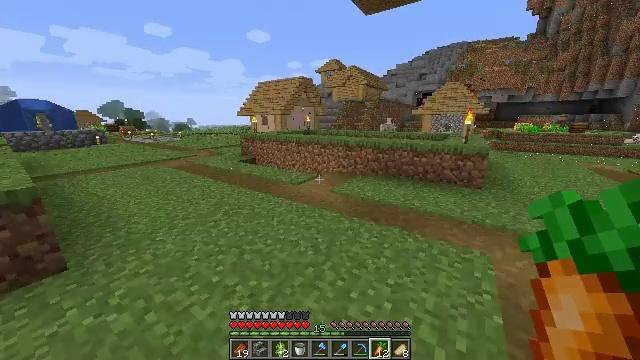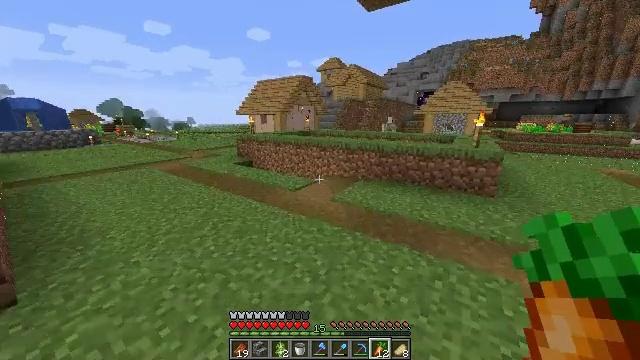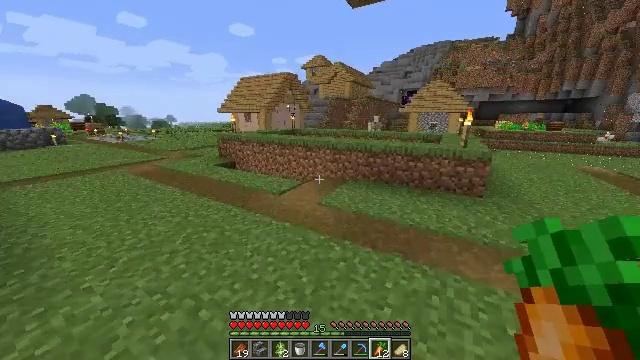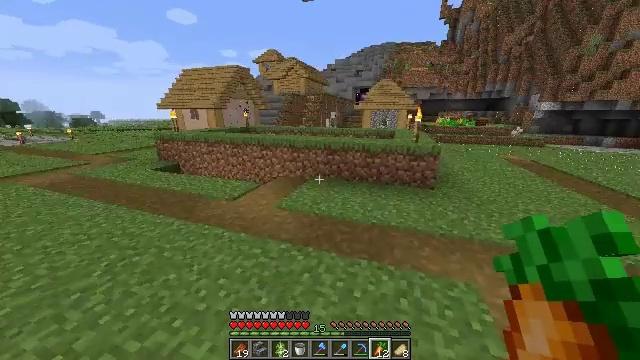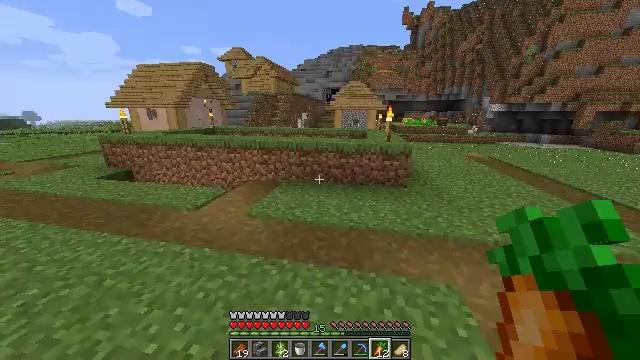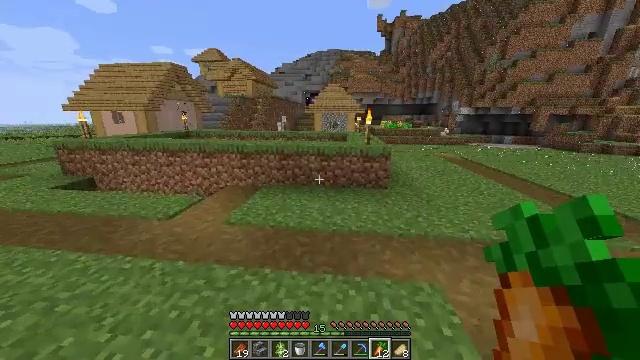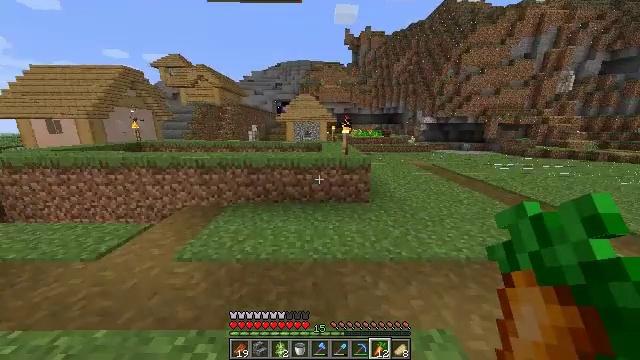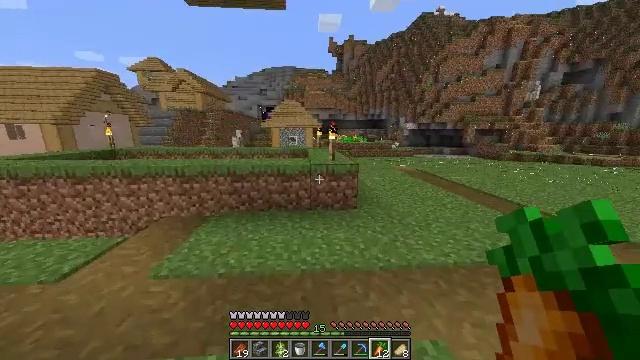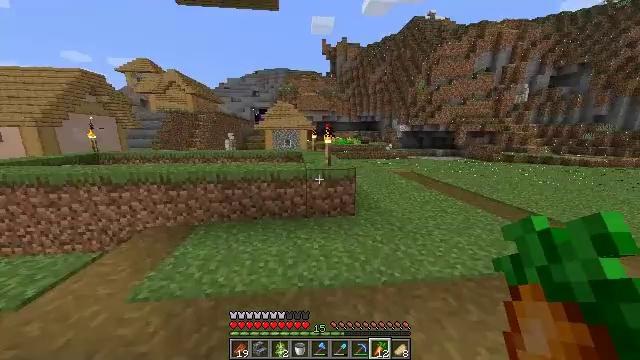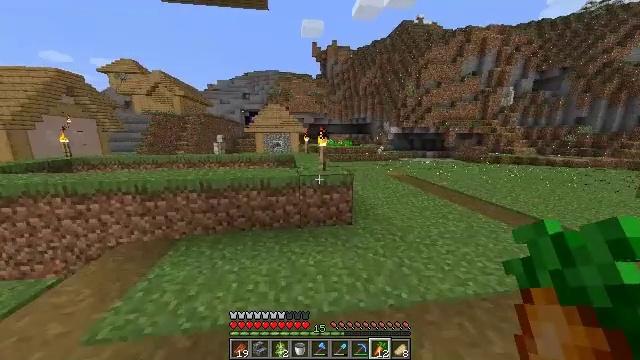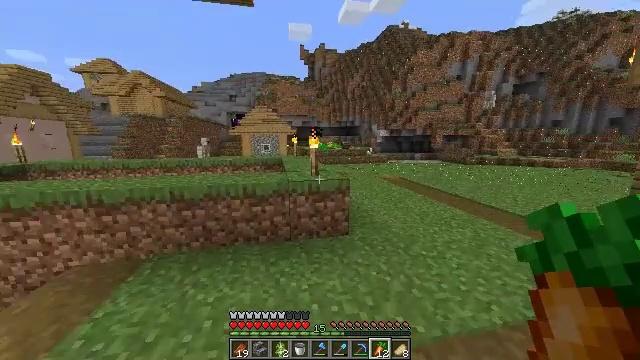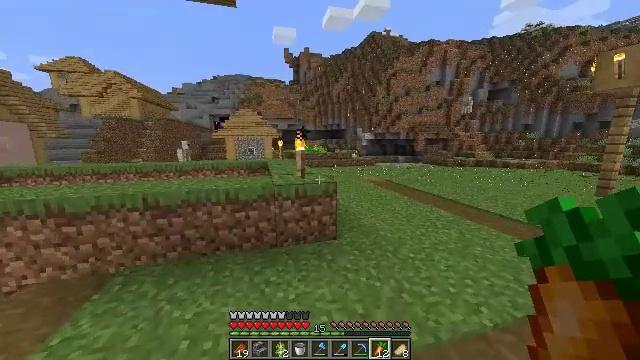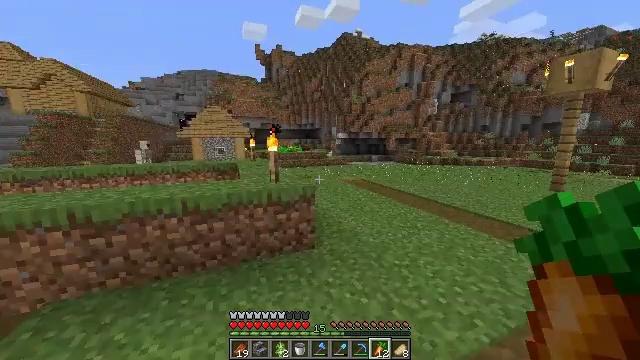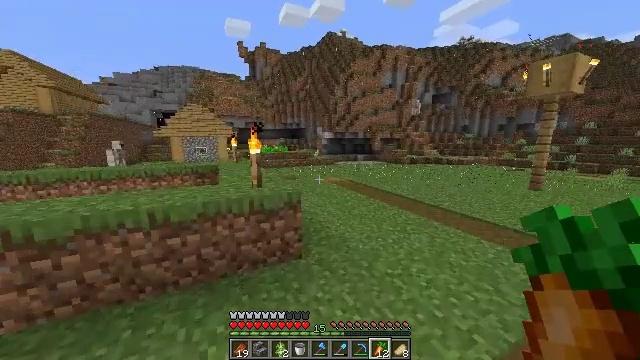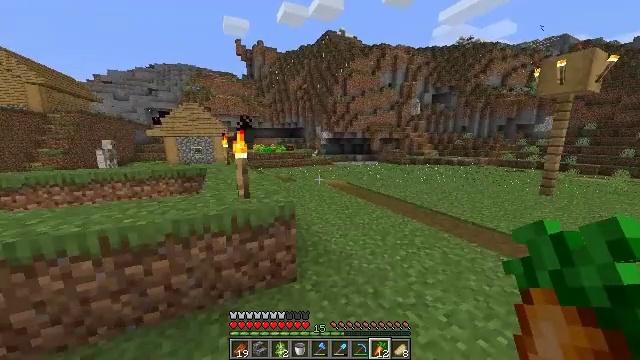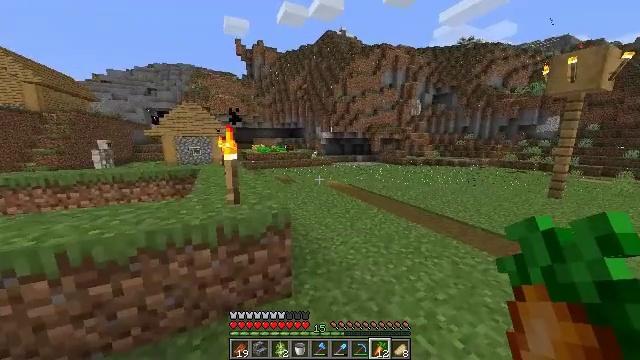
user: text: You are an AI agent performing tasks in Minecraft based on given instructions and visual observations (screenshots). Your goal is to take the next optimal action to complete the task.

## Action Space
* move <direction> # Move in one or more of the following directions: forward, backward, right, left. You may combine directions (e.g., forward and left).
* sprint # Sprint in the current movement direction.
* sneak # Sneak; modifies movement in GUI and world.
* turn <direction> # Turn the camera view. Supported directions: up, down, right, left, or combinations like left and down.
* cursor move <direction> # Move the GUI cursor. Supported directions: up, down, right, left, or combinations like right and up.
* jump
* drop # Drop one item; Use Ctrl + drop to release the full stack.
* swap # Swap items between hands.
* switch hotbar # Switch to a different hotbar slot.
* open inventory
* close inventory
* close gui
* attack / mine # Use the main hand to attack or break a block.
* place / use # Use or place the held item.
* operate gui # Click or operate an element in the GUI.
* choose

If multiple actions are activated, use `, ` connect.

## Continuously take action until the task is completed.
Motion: motion action
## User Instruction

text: Collect mossy cobblestone from a structure.
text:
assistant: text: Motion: move forward
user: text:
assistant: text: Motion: move forward, sprint, turn right
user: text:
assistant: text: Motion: move forward, sprint, turn right
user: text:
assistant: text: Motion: move forward, sprint, turn right
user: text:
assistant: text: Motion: move forward, turn right
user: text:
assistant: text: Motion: move forward, turn right and up
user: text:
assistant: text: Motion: move forward, sprint, turn right and up
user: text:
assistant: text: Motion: move forward, sprint, turn right
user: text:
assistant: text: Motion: move forward, sprint, turn right
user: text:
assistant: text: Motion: move forward, sprint, turn right
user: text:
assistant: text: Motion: move forward, sprint, turn right
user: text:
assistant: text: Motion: move forward, turn right
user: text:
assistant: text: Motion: move forward, turn right
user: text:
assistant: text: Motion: move forward
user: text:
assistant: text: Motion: move forward
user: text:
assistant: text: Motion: move forward
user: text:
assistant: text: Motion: move forward, turn right
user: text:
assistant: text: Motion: move forward, turn right and down, jump
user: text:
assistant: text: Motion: move forward, jump
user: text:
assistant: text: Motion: move forward, jump
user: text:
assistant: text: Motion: move forward, jump
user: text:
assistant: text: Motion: move forward, jump
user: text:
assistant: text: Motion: move forward, jump
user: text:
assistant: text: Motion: move forward, jump
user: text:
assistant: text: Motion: move forward, turn left, jump
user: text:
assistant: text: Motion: move forward, turn left and down, jump
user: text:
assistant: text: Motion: move forward, turn left, jump
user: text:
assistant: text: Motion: move forward, turn left, jump
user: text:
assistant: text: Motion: move forward, sprint, turn left, jump
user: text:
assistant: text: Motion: move forward, sprint, jump